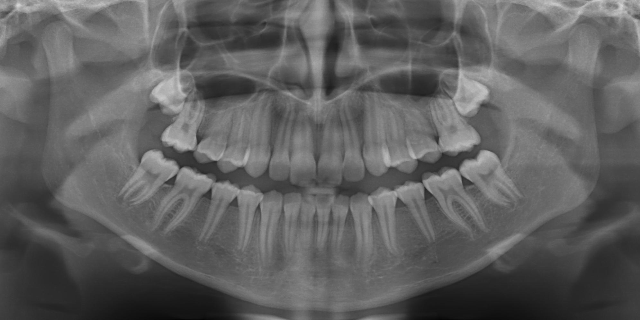
adult